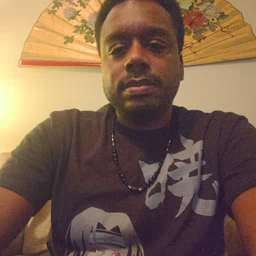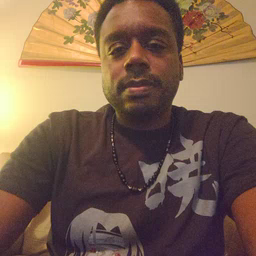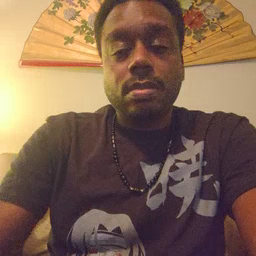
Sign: for